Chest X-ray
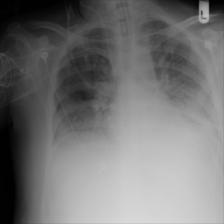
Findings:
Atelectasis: negative
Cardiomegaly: negative
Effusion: negative
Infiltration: positive
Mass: negative
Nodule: negative
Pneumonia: negative
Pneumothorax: negative
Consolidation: negative
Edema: negative
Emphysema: negative
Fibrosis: negative
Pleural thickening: negative
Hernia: negative